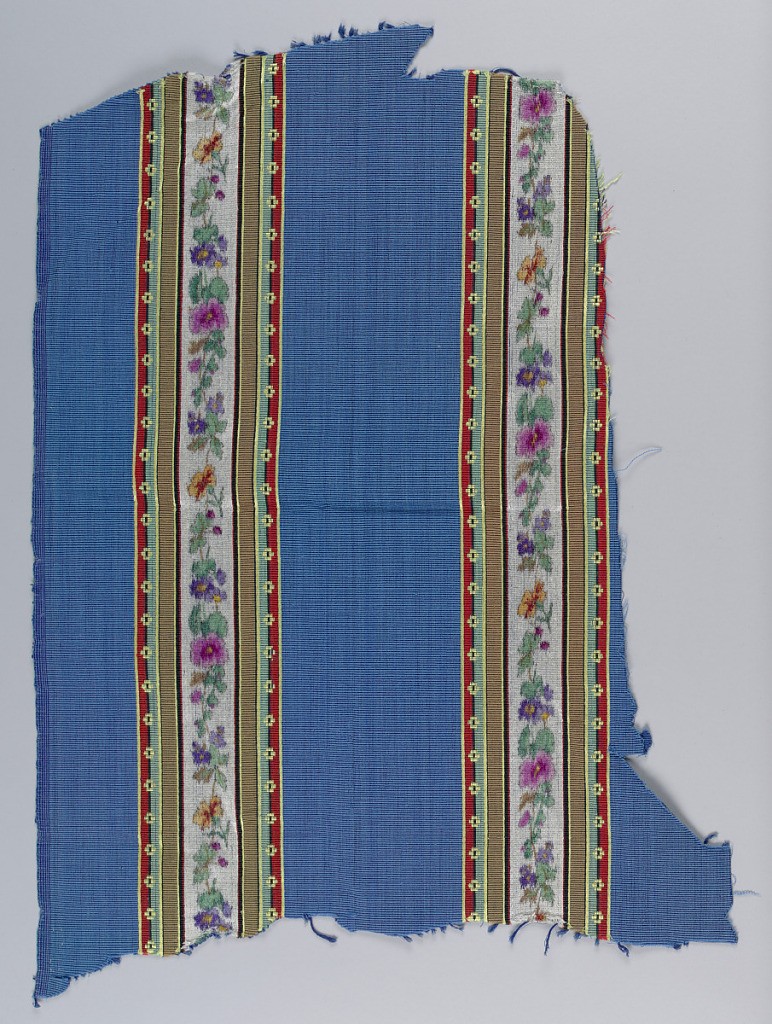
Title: Fragment
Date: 1880
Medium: cotton, silk Technique: warp printed
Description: Fragment with horizontal ribs has vertical stripes in royal blue that alternate with narrow vertical stripes of brown, red, black, yellow and light green that enclose a floral stripe in a chinè effect.